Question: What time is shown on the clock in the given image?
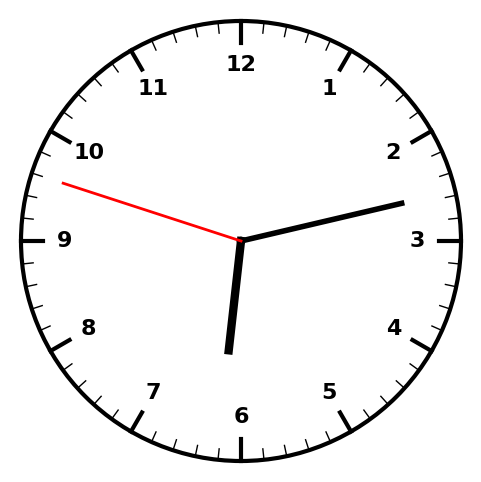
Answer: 06:12:48